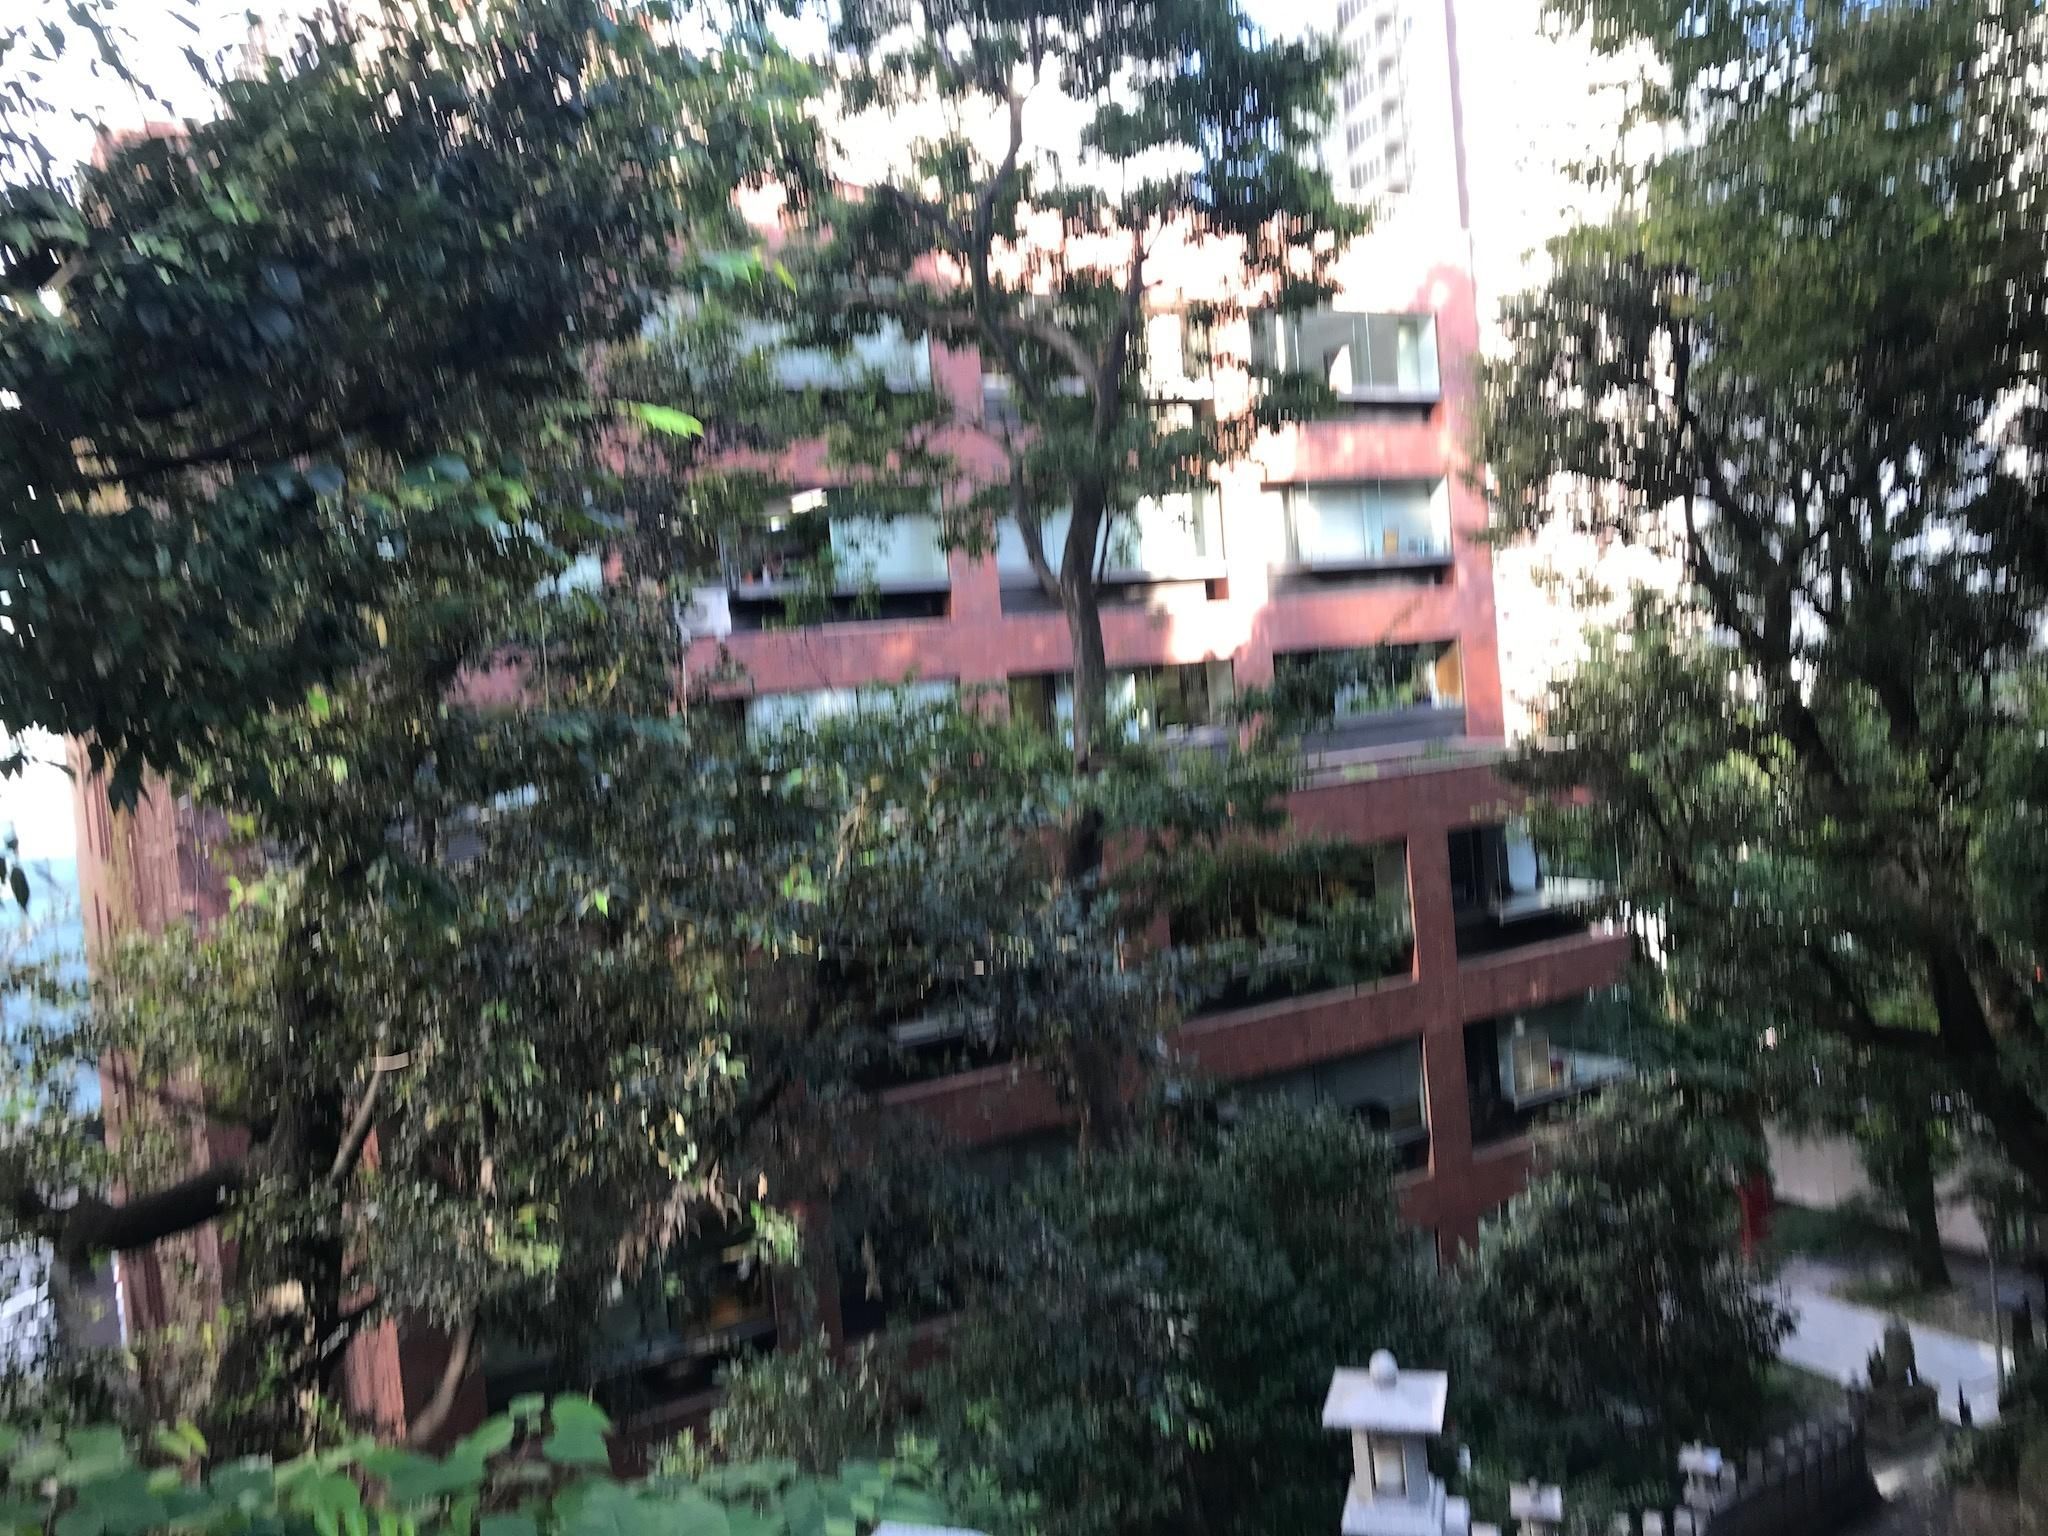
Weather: clear
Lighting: day
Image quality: slightly poor
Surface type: walking surface
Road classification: footway, steps
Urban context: urban centre
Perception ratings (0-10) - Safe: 1.53, Lively: 6.13, Beautiful: 5.19, Boring: 4.95, Depressing: 6.4, Wealthy: 9.15